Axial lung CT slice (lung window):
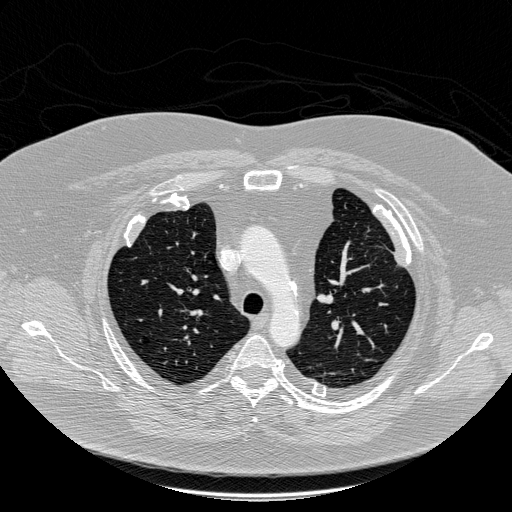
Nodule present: no